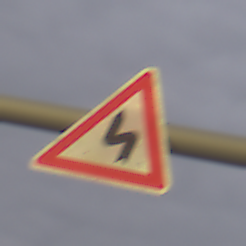
Verkehrszeichen: DoppelkurveZunaechstLinks
Umgebung: Outdoor, Suburban
Tageszeit: Midday
Wetter: Overcast
Licht: Natural
Jahreszeit: NotSpecified
Kontrast: LowContrast